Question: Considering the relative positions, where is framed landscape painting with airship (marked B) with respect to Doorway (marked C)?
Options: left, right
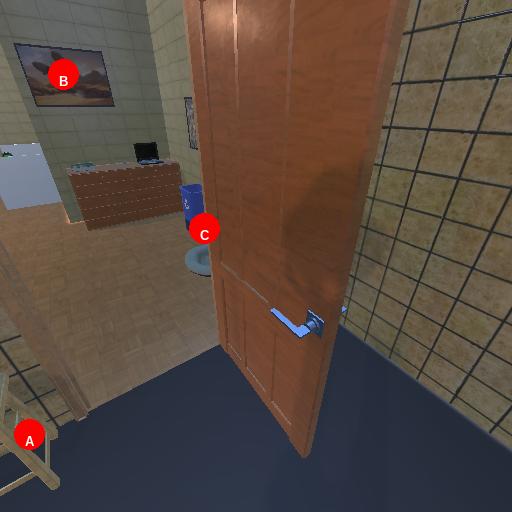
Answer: left